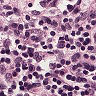
Metastatic tissue present: no